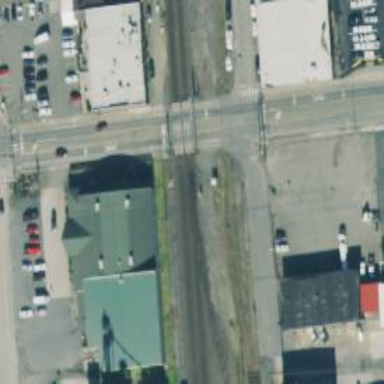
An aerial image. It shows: Level crossing with lights and saltire markings.